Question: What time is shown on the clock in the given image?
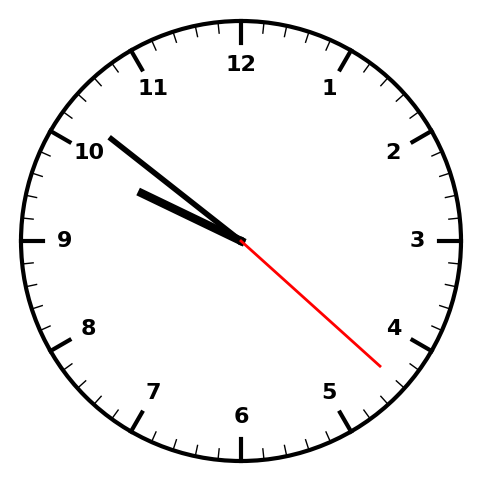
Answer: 09:51:22